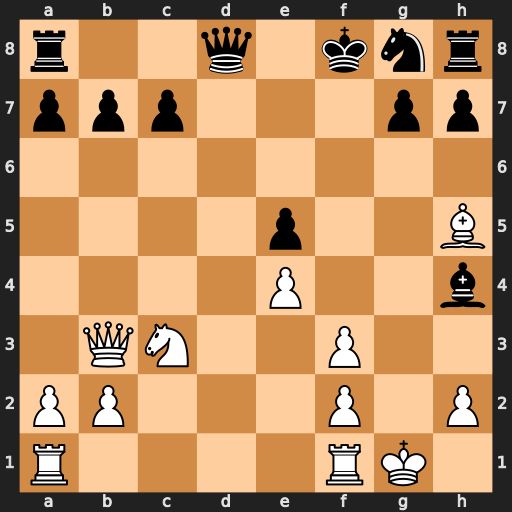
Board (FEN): r2q1knr/ppp3pp/8/4p2B/4P2b/1QN2P2/PP3P1P/R4RK1
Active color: w
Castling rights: -
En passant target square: -
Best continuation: Qf7#